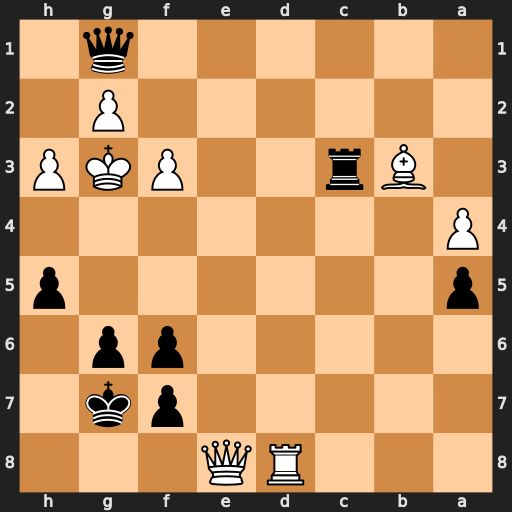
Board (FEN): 3RQ3/5pk1/5pp1/p6p/P7/1Br2PKP/6P1/6q1
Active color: b
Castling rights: -
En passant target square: -
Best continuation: h4+ Kxh4 Qf2+ g3 g5+ Kh5 Qxf3+ g4 Qxh3#